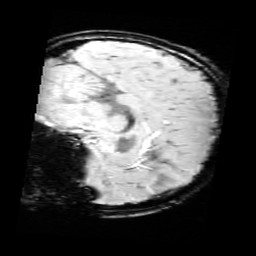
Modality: SWI
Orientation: sagittal
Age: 12
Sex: female
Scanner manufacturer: siemens
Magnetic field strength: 3 T
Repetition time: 0.027 s
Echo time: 0.02 s